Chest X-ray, PA view. Patient: 32 years old, sex M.
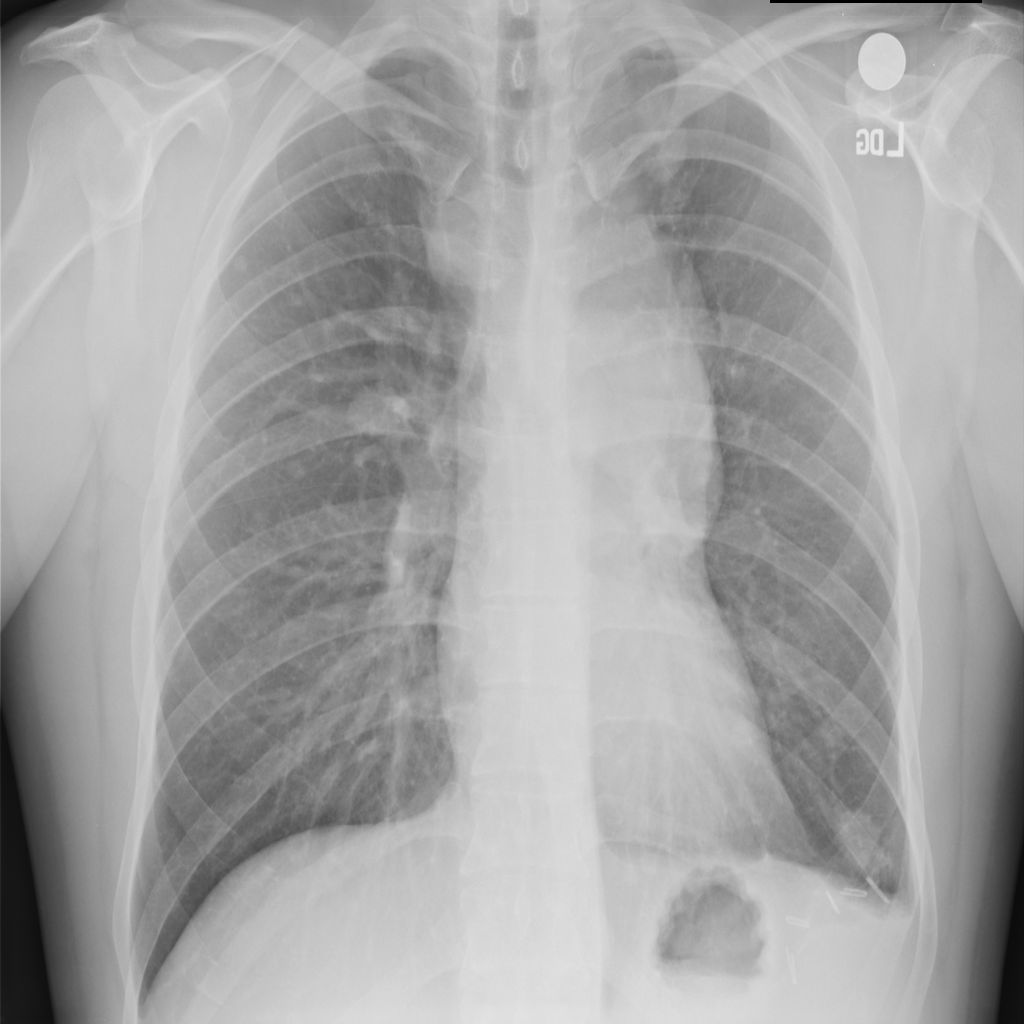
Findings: Mass, Nodule